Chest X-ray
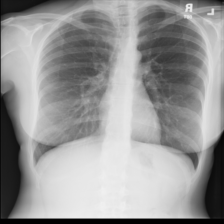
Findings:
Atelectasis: negative
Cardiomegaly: negative
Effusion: negative
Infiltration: positive
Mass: negative
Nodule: negative
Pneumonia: negative
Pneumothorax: negative
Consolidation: negative
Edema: negative
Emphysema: negative
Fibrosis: negative
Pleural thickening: negative
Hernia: negative